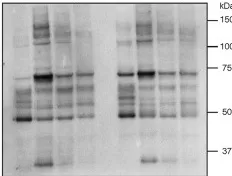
A novel Y524S variant in p110delta causes APDS. (D) Flow cytometry of control or patient CD4+ PHA blasts. Cells were assayed for phospho-Akt (Ser473) and phospho-S6 (Ser240/244) with or without stimulation for 10 min with anti-CD3 and anti-CD28. Results are representative of two experiments.
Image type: pathology (fish)